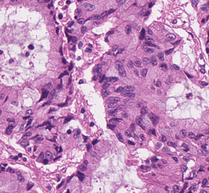
Tumor epithelial tissue: yes
Tumor-associated stroma tissue: no
Normal tissue: no